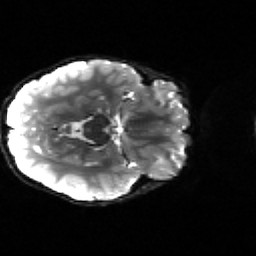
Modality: sbref
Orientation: axial
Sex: male
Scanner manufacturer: siemens
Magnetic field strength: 3 T
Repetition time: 5 s
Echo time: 0.071 s